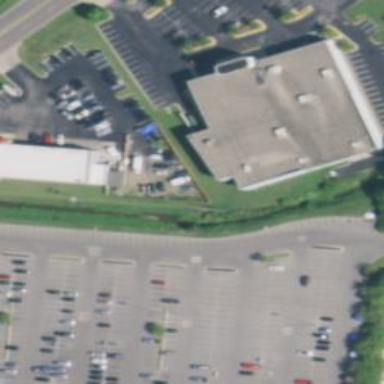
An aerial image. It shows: Department store building.